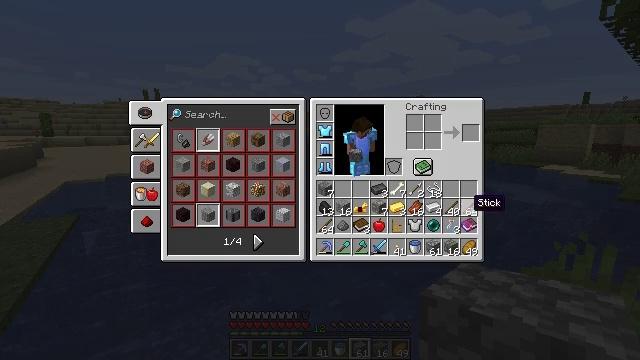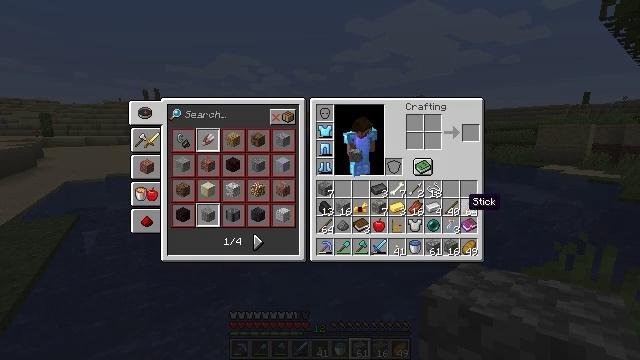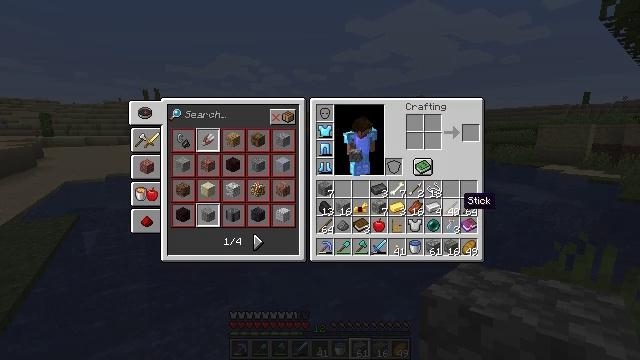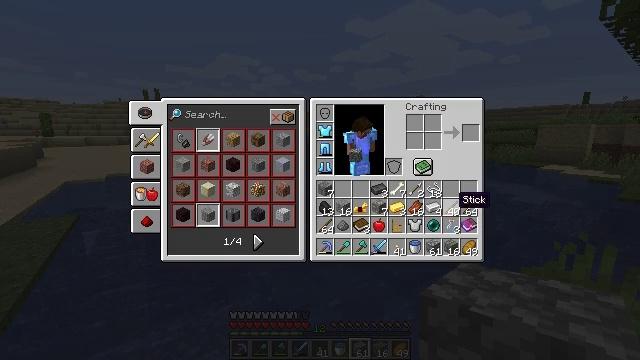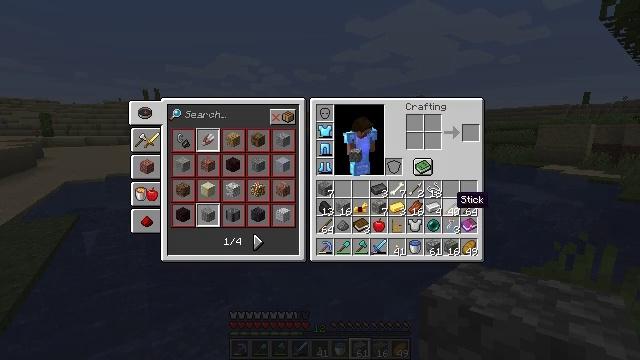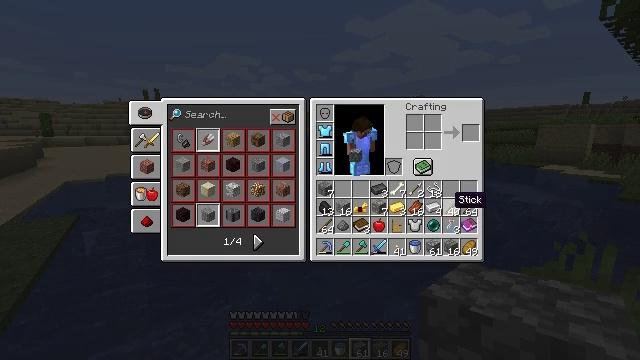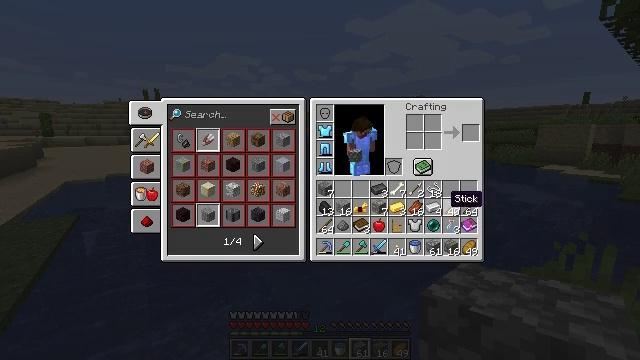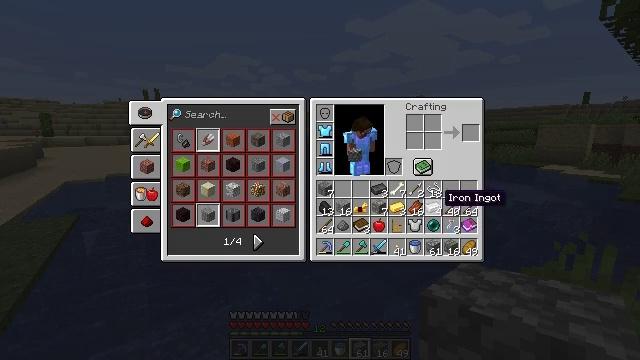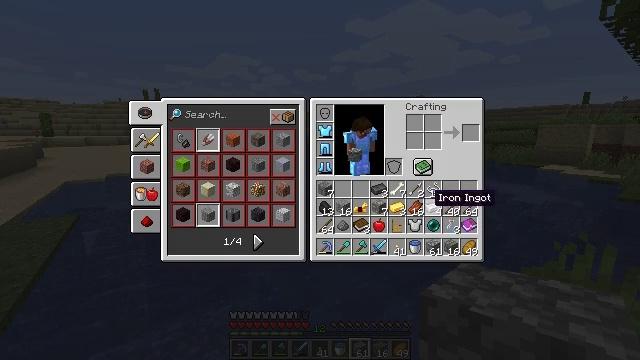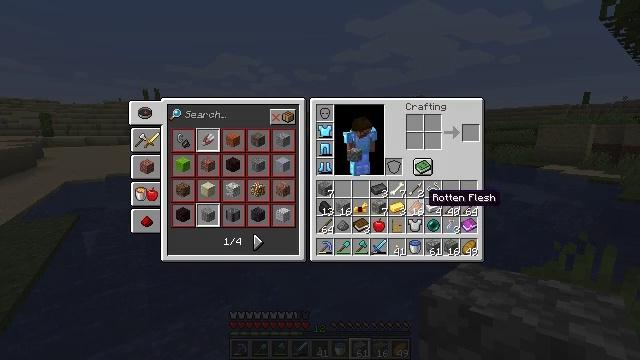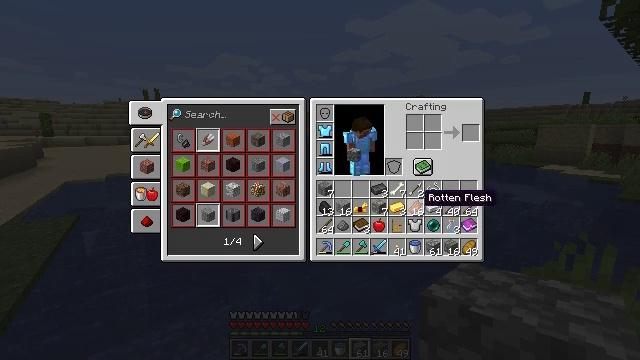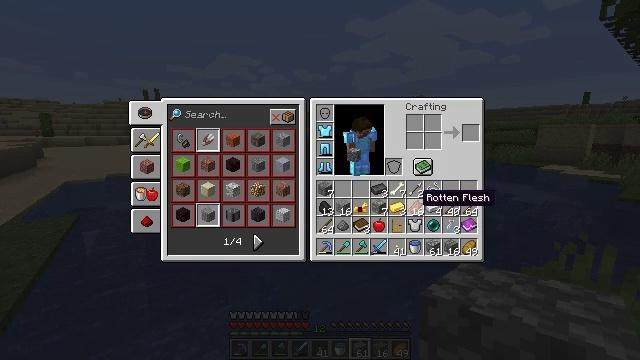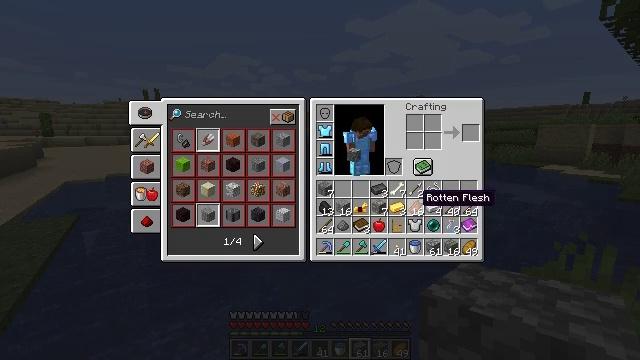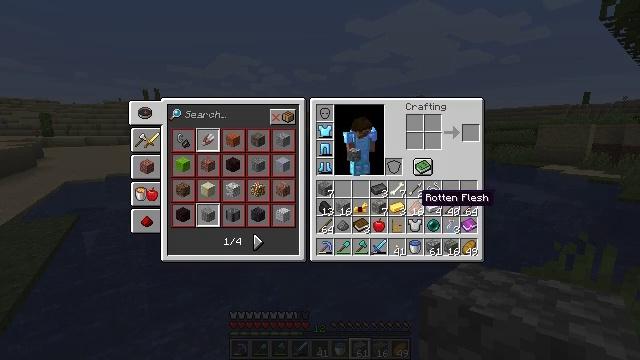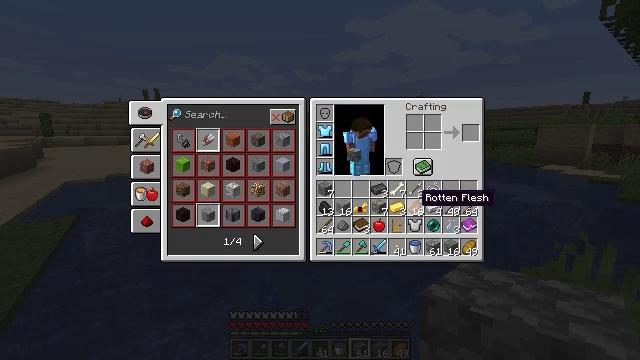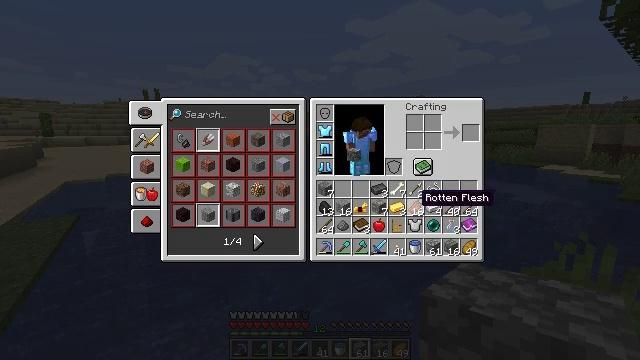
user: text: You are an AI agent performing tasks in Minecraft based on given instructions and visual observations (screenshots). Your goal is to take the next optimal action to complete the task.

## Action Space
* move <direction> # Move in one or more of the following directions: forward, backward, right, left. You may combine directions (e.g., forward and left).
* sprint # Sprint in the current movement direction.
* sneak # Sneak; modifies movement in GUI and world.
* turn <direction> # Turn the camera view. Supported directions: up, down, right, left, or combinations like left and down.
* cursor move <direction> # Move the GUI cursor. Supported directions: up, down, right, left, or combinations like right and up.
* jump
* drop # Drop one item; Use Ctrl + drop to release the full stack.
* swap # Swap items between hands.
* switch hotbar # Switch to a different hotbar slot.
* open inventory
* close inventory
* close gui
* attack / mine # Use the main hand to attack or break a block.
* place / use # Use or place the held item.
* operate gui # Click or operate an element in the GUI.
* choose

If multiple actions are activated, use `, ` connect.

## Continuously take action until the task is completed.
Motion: motion action
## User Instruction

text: Drop a cracked stone bricks.
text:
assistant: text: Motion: no_op
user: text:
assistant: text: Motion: no_op
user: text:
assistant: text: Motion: no_op
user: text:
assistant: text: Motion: no_op
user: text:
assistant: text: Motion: no_op
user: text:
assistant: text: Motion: no_op
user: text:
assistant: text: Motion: no_op
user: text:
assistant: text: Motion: cursor move left
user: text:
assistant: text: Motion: no_op
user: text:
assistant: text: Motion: no_op
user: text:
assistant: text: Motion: no_op
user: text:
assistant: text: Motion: no_op
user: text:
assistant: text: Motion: no_op
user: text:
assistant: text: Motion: no_op
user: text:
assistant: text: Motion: no_op
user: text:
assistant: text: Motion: no_op
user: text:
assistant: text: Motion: no_op
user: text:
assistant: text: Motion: no_op
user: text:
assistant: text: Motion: no_op
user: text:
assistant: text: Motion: no_op
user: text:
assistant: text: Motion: no_op
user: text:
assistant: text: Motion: no_op
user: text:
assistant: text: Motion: no_op
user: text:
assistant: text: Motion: no_op
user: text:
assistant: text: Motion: no_op
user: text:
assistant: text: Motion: cursor move left
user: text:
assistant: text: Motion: cursor move left
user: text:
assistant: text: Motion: no_op
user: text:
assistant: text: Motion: no_op
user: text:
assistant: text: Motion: no_op